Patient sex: M
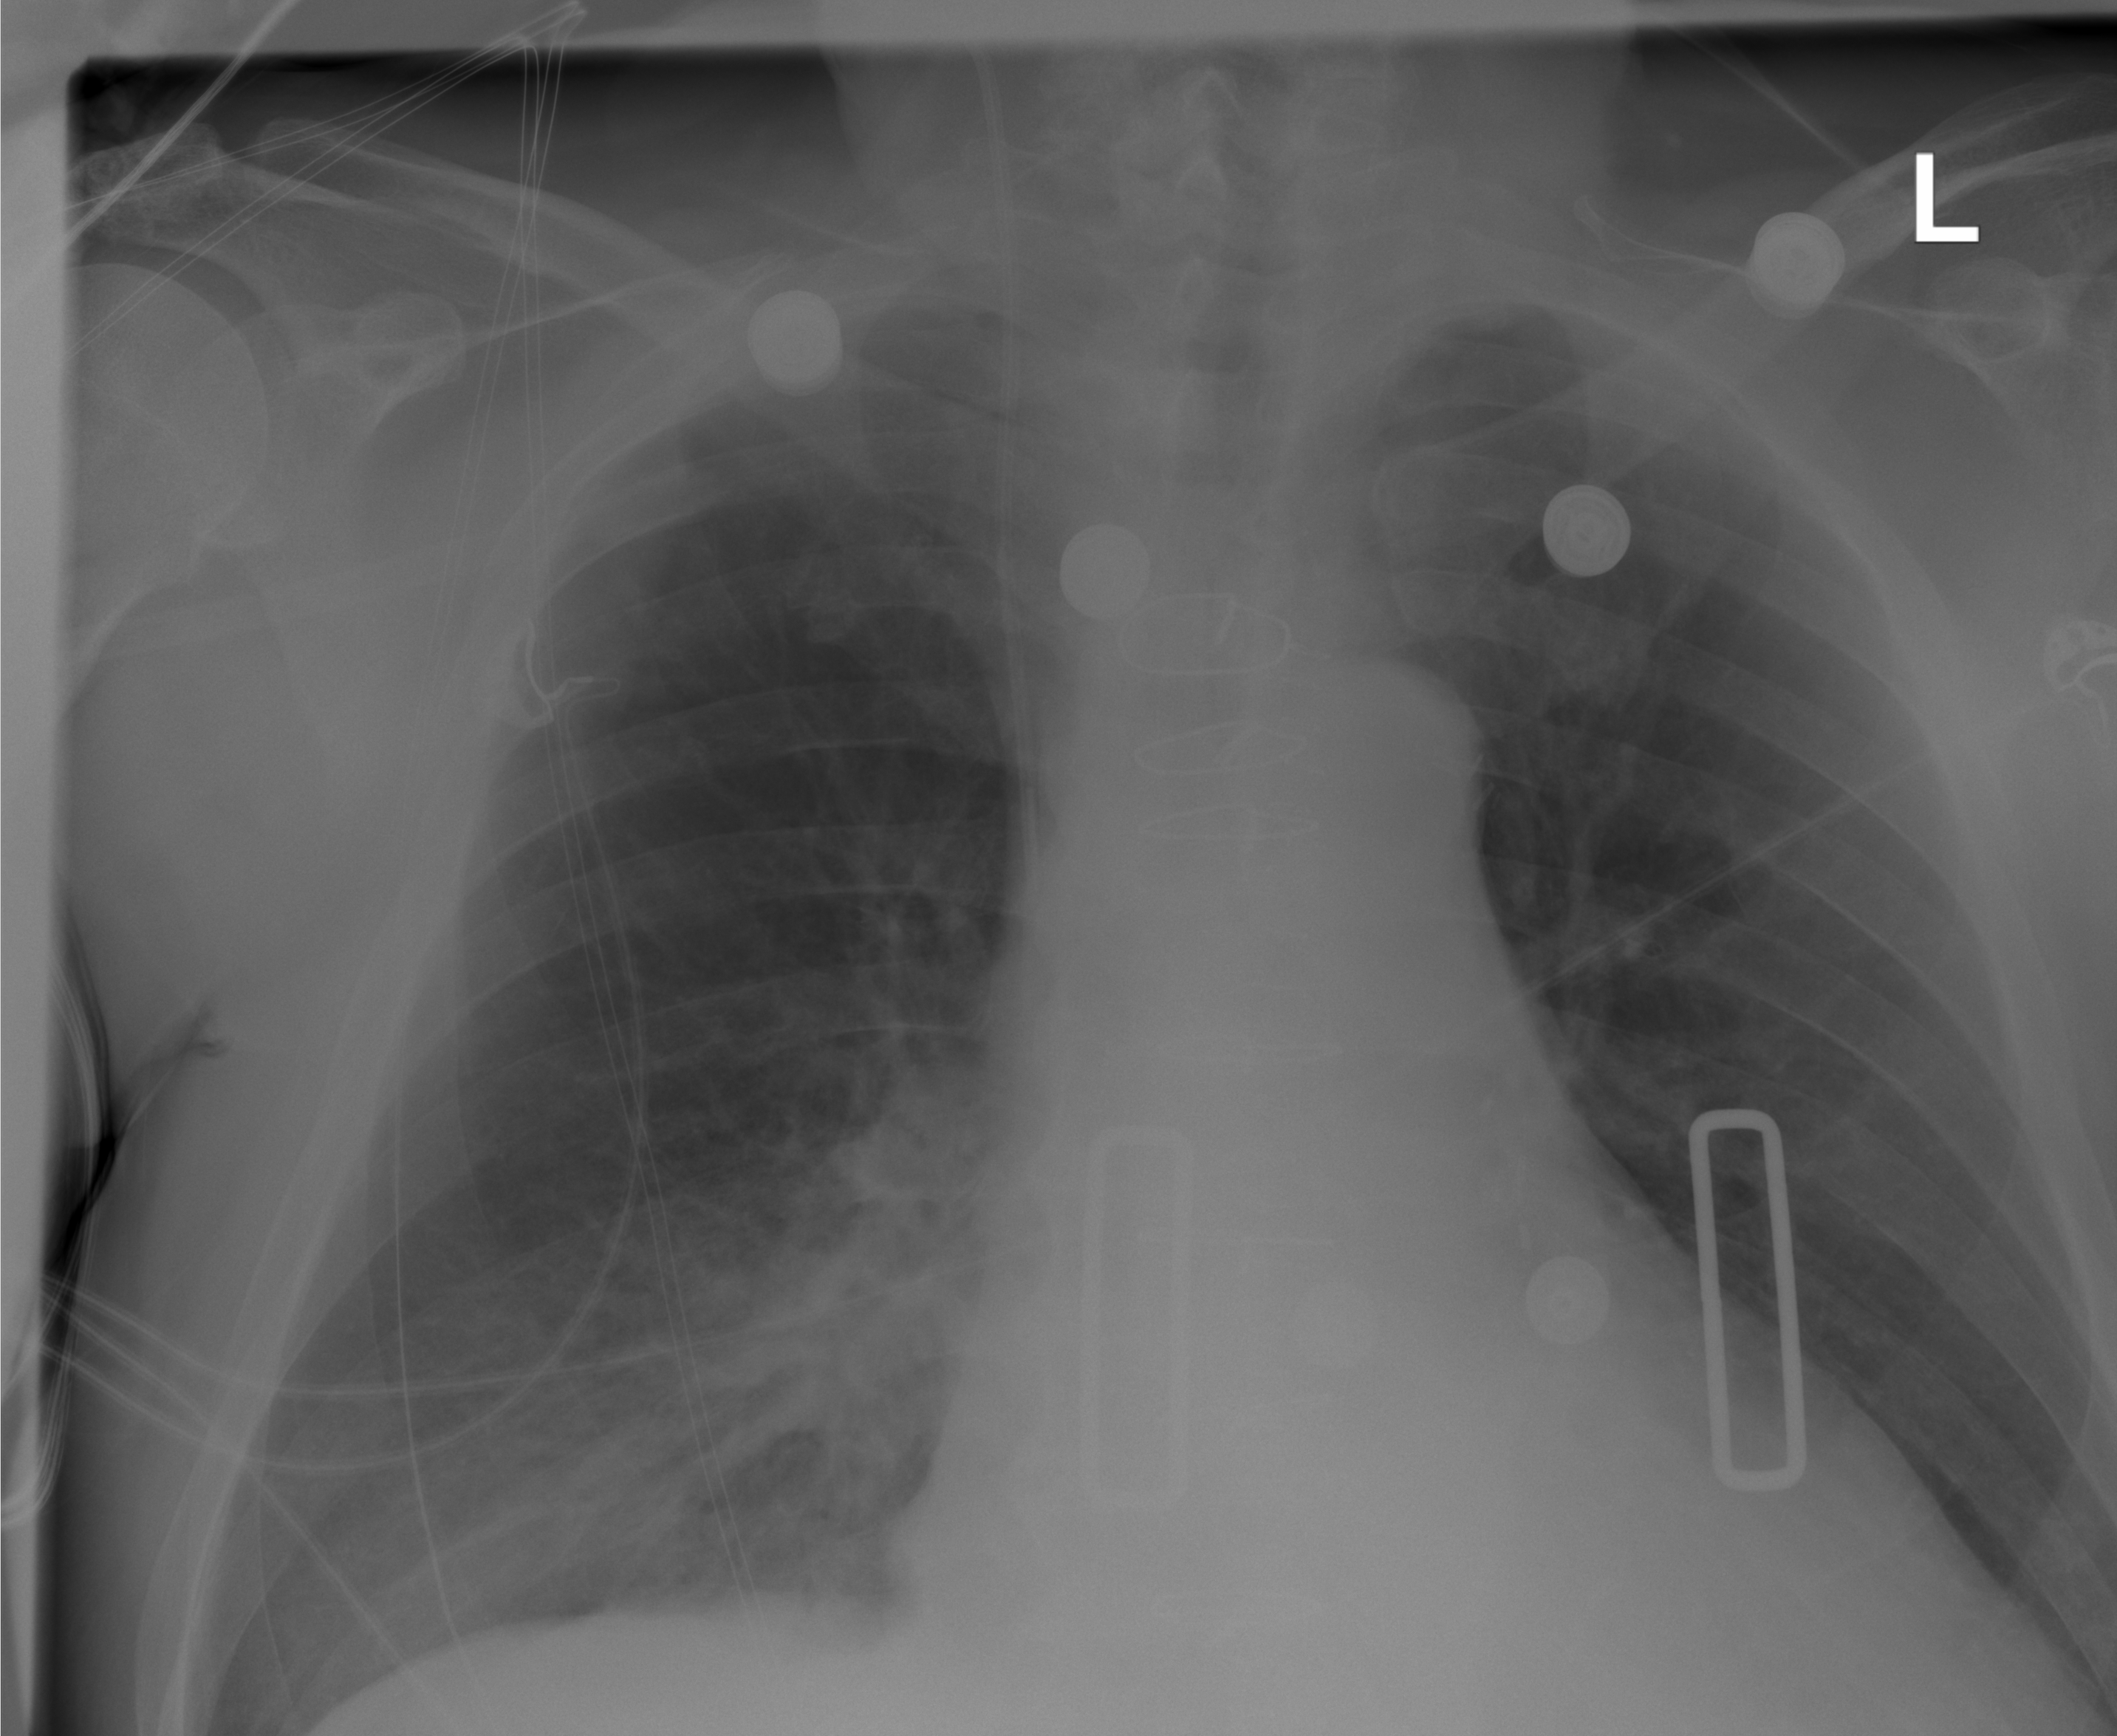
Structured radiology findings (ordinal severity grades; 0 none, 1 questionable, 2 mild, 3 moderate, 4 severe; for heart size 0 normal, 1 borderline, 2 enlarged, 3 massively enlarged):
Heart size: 2
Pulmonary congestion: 0
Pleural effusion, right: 0
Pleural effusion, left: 0
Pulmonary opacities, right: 3
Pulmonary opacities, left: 0
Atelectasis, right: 2
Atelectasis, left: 0